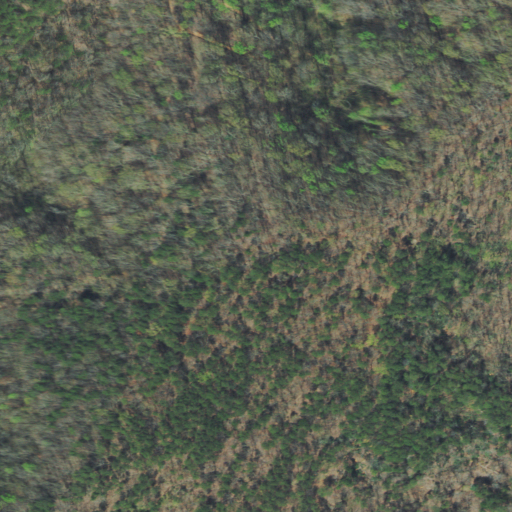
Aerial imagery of mountain in Tennessee named Red Mountain containing deciduous forest, mixed forest, and evergreen forest